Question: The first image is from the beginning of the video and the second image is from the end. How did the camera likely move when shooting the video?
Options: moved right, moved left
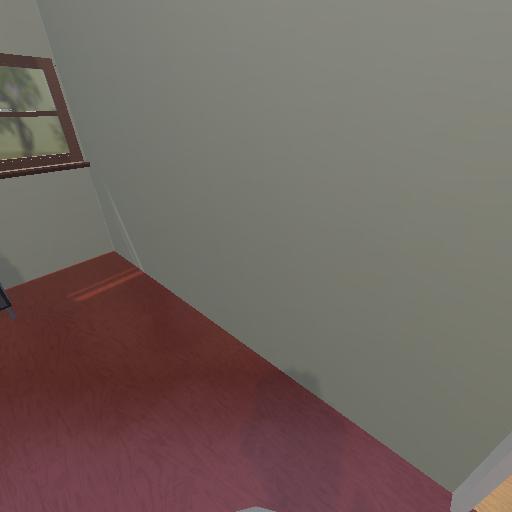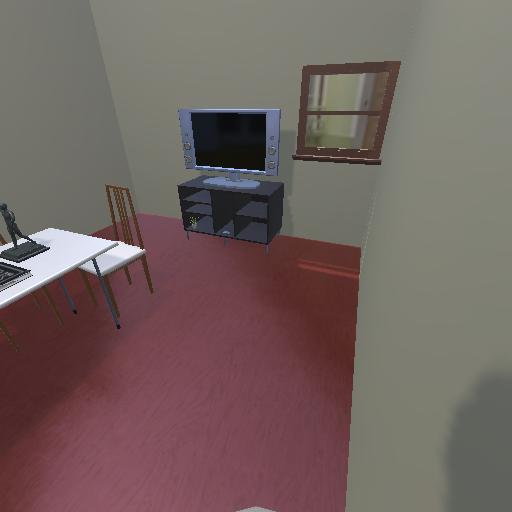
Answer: moved right